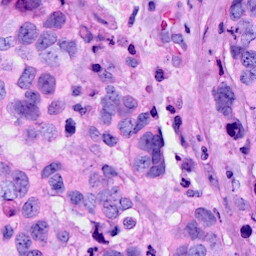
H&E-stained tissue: Breast